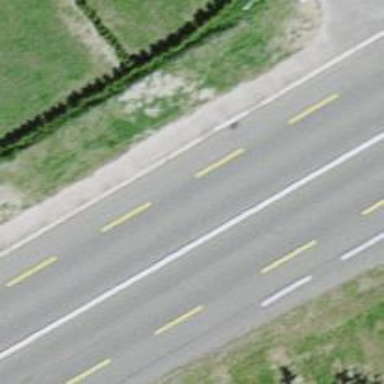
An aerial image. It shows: Advisory cycle lane on primary highway with asphalt surface.